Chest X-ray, AP view. Patient: 59 years old, sex M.
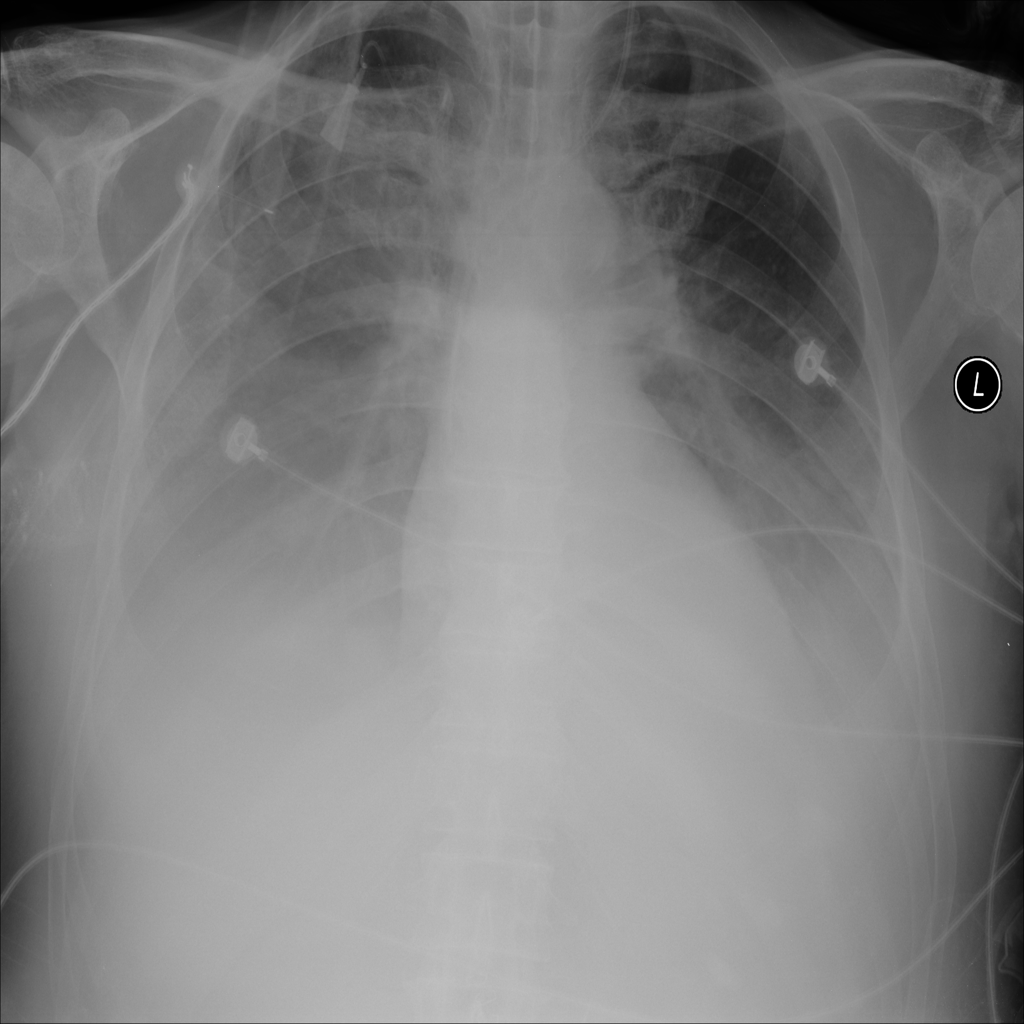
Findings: No Finding